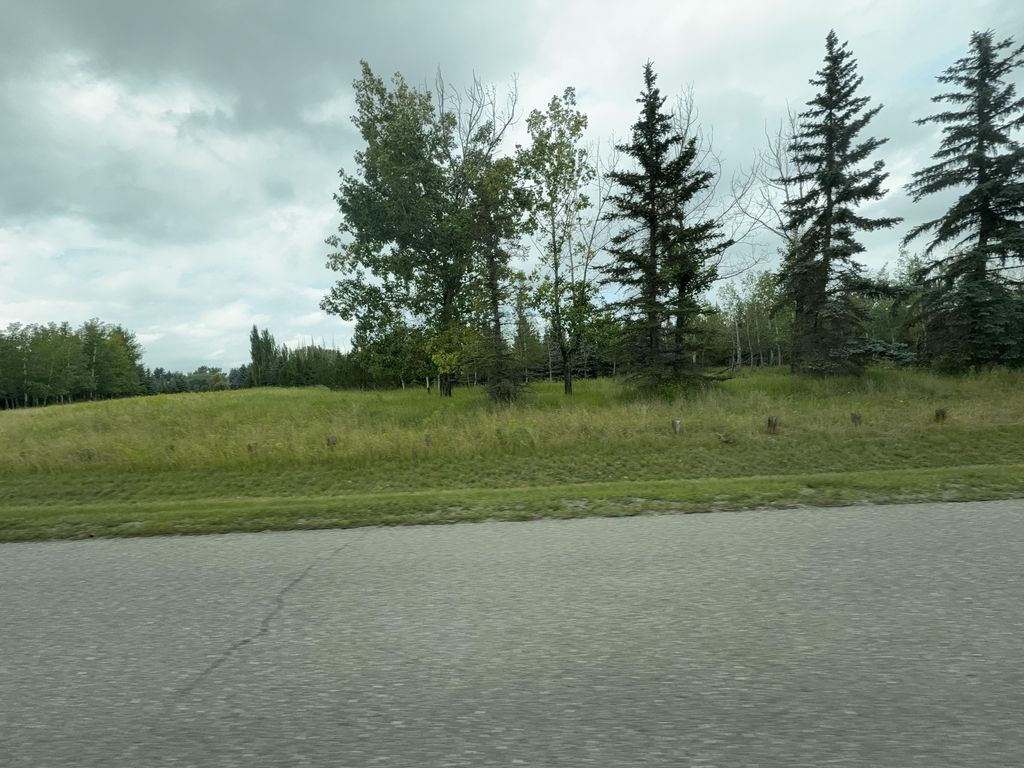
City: calgary